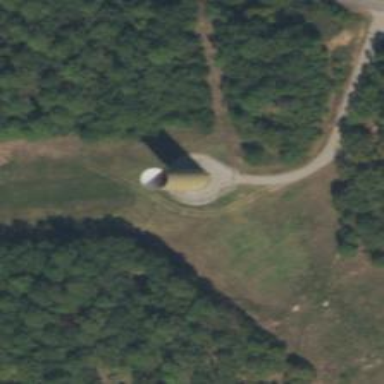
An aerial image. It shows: Storage tank that is man-made.